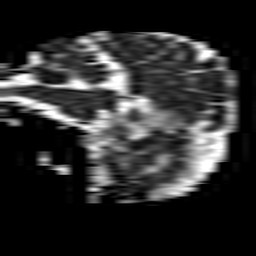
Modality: ADC
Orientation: sagittal
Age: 76
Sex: male
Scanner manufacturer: philips
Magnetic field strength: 1.5 T
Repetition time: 3.398 s
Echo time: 0.06922 s